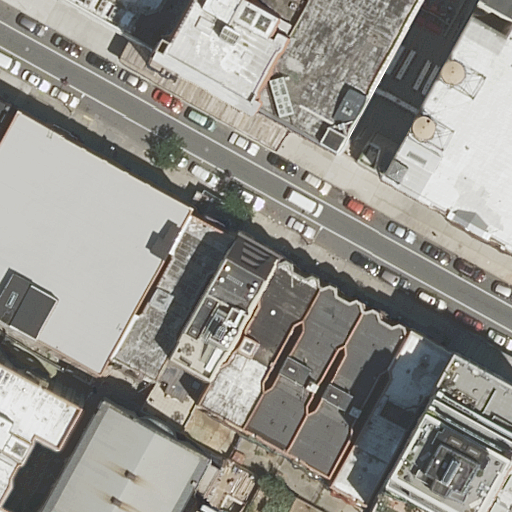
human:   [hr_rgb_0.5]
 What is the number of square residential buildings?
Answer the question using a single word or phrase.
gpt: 0

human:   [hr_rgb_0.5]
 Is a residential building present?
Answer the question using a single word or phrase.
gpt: yes

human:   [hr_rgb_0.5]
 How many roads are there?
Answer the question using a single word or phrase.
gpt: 1

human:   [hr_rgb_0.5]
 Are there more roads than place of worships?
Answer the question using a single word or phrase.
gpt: no

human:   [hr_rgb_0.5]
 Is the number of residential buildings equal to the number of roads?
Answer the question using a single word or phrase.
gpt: no

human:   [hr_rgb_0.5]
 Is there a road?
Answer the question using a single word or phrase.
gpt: yes

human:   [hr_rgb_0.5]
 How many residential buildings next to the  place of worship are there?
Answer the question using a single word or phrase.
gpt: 17

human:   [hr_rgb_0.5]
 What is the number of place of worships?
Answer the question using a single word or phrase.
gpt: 1

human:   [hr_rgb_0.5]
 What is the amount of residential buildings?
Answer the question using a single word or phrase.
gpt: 17

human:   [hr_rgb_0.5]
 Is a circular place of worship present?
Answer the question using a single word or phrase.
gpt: no

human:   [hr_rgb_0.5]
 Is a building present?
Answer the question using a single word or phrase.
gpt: yes

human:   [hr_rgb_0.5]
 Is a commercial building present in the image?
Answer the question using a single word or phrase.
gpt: no

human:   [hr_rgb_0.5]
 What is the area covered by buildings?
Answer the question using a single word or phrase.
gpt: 6759m2

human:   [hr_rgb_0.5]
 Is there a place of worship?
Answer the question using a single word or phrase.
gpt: yes

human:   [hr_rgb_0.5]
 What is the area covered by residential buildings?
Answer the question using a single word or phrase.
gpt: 6759m2

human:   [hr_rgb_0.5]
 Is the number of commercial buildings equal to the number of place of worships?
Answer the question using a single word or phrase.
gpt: no

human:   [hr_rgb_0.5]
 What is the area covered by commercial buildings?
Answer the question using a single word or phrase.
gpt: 0m2

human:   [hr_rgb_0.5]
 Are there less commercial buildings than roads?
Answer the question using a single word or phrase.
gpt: yes

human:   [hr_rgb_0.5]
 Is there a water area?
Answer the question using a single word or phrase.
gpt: no

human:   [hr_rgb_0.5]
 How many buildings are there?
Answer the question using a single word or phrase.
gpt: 17

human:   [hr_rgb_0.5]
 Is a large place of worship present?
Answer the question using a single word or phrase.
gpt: no

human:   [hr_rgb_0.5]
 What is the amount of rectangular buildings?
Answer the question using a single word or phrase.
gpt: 7

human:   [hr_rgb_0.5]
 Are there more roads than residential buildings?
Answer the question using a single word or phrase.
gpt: no

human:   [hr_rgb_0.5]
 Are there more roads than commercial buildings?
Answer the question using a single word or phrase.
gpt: yes

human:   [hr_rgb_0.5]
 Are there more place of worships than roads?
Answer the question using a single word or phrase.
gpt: no

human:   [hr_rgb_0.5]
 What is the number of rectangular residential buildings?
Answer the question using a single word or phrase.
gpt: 7

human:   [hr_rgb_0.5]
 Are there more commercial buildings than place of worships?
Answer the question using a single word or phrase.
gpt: no

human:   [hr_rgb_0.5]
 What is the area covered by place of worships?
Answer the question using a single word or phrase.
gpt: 144m2

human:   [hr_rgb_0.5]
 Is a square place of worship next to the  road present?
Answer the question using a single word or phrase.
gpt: no

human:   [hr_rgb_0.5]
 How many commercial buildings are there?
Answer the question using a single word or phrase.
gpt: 0

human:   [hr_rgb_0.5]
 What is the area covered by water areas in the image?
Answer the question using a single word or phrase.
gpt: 0m2

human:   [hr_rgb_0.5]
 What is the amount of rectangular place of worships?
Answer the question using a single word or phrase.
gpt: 1

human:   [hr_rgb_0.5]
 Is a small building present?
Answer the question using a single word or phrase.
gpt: yes

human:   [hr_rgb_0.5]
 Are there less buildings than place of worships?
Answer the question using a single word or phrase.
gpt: no

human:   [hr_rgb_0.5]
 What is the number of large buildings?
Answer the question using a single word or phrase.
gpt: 4

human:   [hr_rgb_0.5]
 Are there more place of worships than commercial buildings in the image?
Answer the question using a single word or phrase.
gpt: yes

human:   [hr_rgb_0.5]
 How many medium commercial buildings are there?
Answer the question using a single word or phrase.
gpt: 0

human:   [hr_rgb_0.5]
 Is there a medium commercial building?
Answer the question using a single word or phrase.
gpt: no

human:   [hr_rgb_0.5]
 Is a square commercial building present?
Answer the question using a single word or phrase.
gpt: no

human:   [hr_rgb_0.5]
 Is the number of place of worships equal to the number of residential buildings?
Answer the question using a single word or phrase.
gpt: no

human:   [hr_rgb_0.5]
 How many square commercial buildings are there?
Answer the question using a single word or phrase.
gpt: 0

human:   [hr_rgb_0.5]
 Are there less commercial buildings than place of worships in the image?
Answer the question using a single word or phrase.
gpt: yes

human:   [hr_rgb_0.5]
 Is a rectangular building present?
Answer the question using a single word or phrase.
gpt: yes

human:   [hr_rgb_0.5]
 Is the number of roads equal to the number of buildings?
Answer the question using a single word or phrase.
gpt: no

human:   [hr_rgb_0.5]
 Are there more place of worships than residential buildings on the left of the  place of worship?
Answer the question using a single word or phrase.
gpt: yes

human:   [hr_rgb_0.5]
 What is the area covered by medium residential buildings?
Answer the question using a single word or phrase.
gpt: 3533m2

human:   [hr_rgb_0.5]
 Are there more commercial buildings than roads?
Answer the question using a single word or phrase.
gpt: no

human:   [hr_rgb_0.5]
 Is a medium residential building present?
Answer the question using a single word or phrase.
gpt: yes

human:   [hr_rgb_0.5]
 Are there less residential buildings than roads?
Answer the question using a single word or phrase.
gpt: no

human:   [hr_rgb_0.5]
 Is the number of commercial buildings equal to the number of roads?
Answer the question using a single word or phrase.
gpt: no

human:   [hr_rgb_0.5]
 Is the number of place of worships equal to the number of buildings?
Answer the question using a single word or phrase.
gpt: no

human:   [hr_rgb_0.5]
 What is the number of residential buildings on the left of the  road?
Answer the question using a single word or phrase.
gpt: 6

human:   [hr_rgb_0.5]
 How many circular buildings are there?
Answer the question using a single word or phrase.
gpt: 0

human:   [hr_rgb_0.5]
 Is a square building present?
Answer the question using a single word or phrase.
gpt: no

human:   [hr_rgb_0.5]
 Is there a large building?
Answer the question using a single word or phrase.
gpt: yes

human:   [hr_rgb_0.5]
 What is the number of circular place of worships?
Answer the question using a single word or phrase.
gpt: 0

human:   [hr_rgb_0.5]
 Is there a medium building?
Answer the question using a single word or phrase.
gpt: yes

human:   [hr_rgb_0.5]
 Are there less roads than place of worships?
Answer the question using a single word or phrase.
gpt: no

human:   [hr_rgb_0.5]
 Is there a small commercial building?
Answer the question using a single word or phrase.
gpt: no

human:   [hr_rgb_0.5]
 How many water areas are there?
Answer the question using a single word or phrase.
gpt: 0

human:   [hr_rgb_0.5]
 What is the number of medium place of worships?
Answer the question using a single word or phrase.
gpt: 1

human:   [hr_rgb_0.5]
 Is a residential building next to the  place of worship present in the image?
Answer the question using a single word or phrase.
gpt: yes

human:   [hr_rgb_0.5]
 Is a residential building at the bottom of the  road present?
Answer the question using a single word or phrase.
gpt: yes

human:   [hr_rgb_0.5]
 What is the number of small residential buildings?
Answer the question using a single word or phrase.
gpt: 2